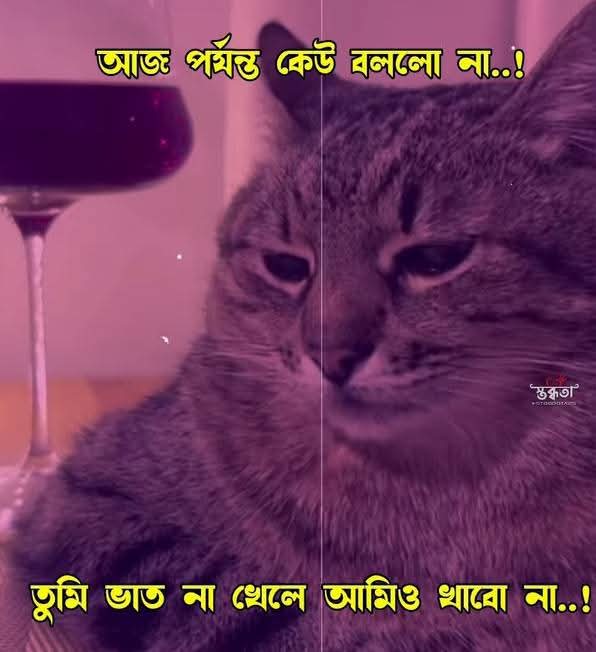
Text: আজ পর্যন্ত কেউ বললো না..!
তুমি ভাত না খেলে আমিও খাবো না..!

Label: Non Hate